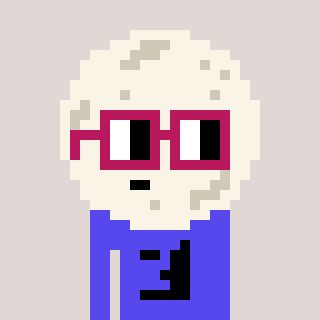
a pixel art character with square dark red glasses, a moon-shaped head and a computerblue-colored body on a warm background